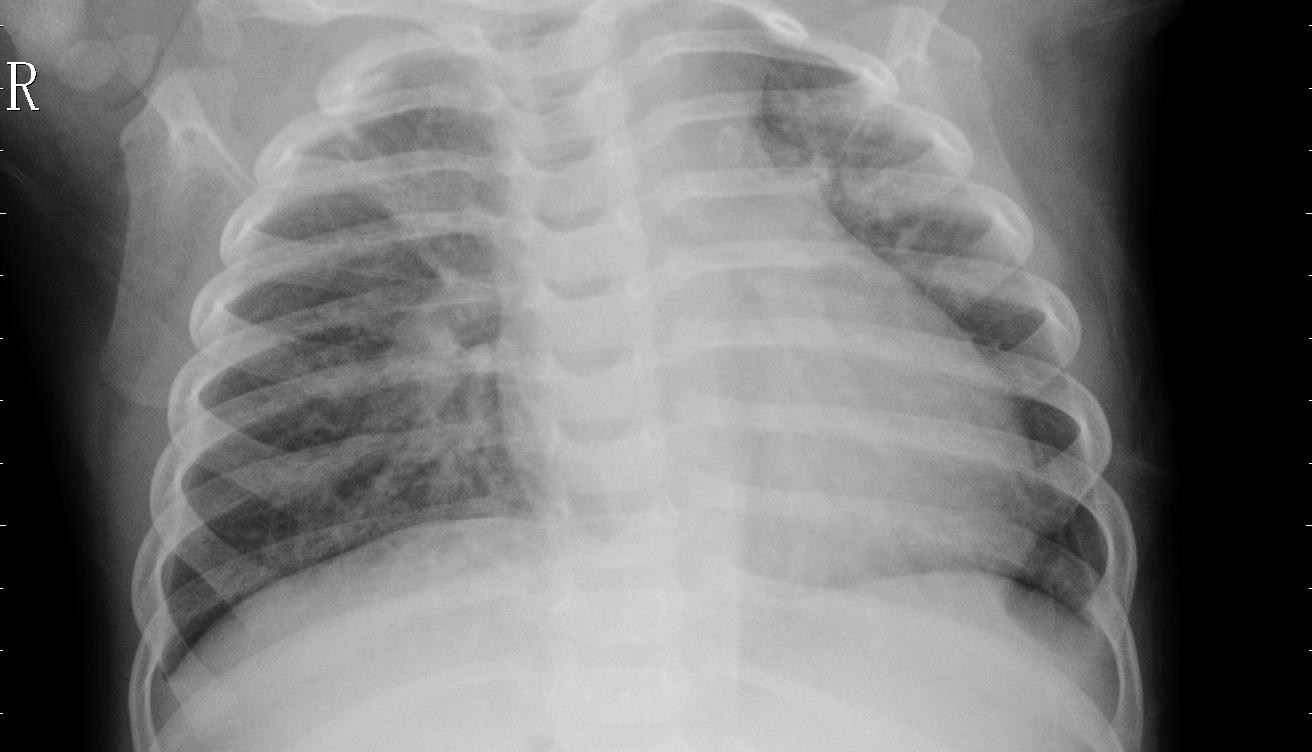
Diagnosis: PNEUMONIA